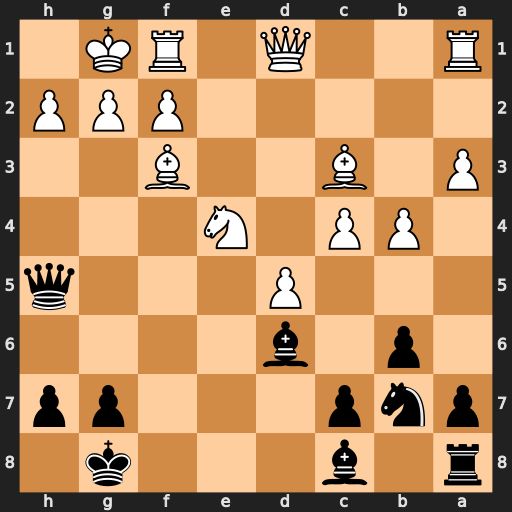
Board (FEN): r1b3k1/pnp3pp/1p1b4/3P3q/1PP1N3/P1B2B2/5PPP/R2Q1RK1
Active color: b
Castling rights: -
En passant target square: -
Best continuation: Qxh2#